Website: home-depot
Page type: billing-address
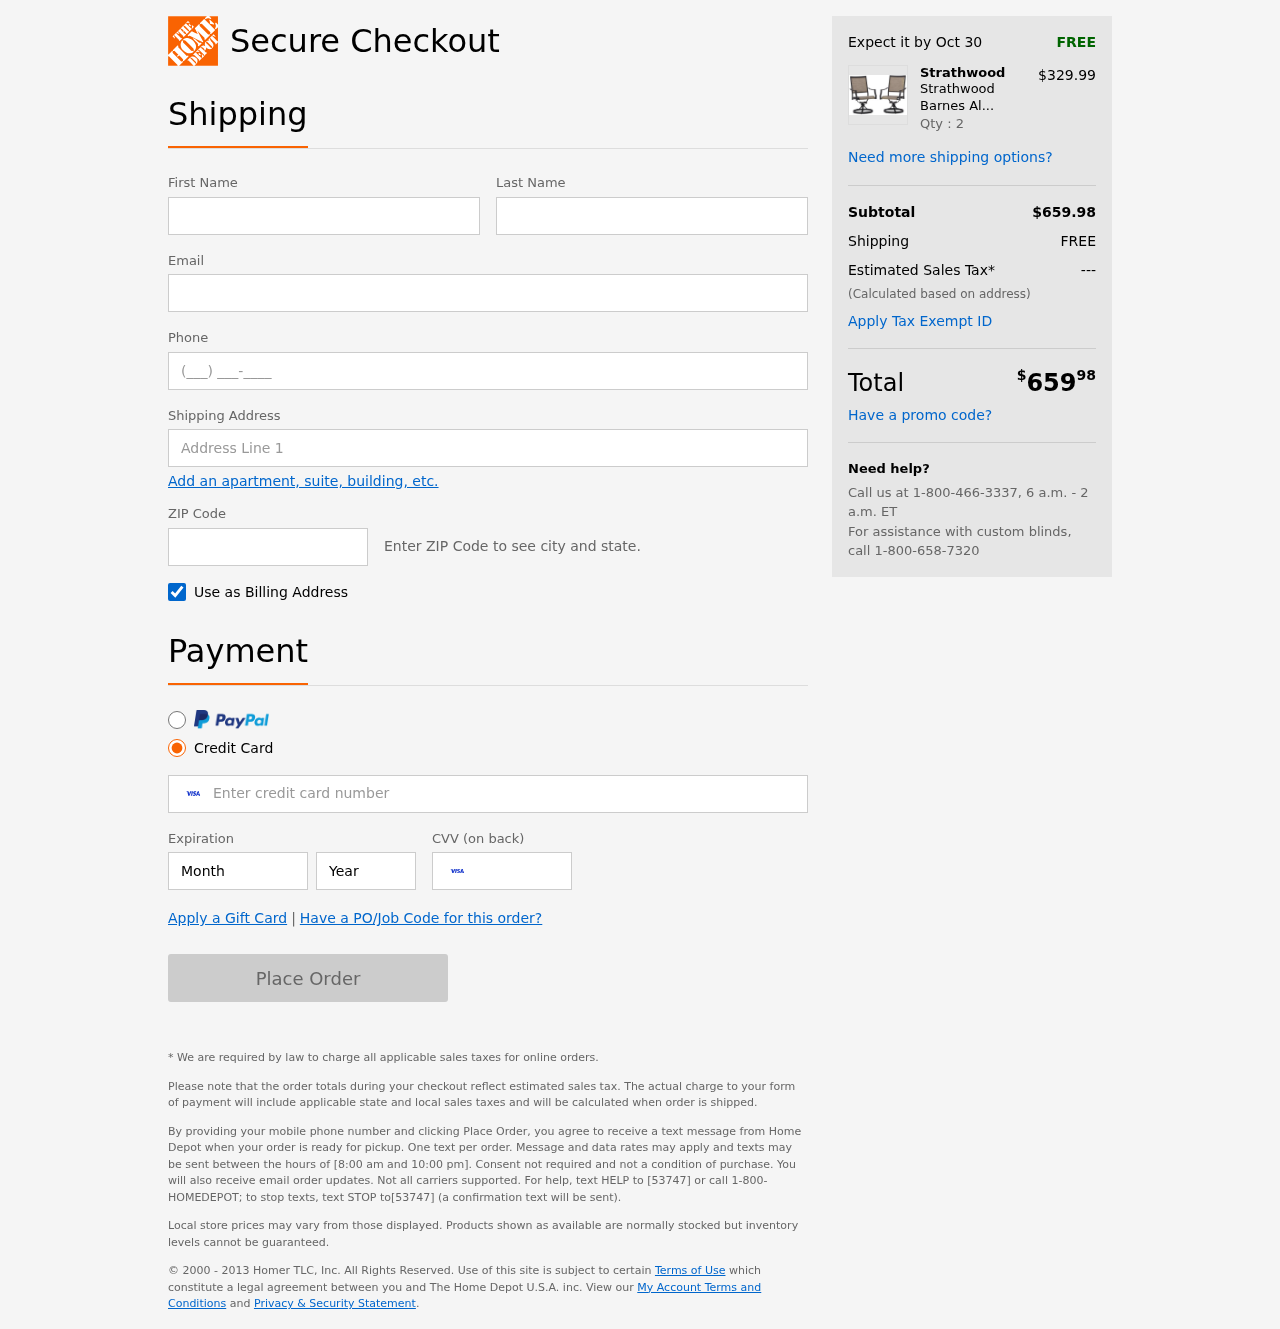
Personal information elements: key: PII_FIRSTNAME
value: Kristina
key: PII_LASTNAME
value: Contreras
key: PII_EMAIL
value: kristinacontreras@yahoo.com
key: PII_PHONE
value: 9738683974
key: PII_STREET
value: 85668 Sharon Extension
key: PII_POSTCODE
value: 45027
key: PII_CARD_NUMBER
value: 4358 8596 7468 3478
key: PII_CARD_EXPIRY_MONTH
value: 11
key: PII_CARD_CVV
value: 230
Product elements: key: PRODUCT1_BRAND
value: Strathwood
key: PRODUCT1_NAME
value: Strathwood Barnes Aluminum Swivel Rocker Chair, Set of 2
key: PRODUCT1_PRICE
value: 329.99
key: PRODUCT1_QUANTITY
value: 2
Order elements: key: ORDER_DELIVERY_DATE
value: Oct 30
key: ORDER_SUBTOTAL
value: $659.98
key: ORDER_SHIPPING_COST
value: FREE
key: ORDER_TAX
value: ---
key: ORDER_TOTAL2
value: $65998